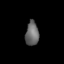
Tissue: lung
Cell type: Epithelial cells
Senescence score: 0.2302
Nuclear area (px): 312
Mean DAPI intensity: 103.609